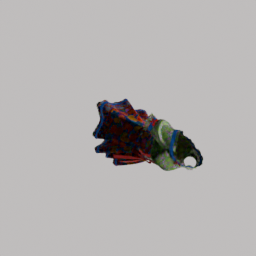
Label: people